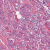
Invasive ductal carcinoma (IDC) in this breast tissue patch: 1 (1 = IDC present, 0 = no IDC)